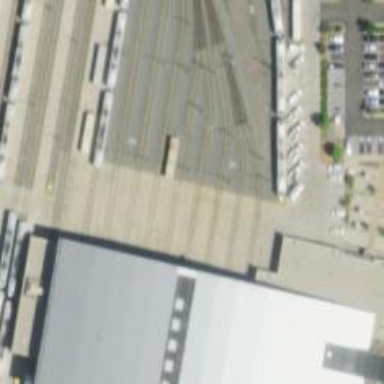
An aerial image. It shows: Light rail yard with electrified contact lines.